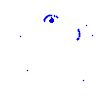
Particle: electron